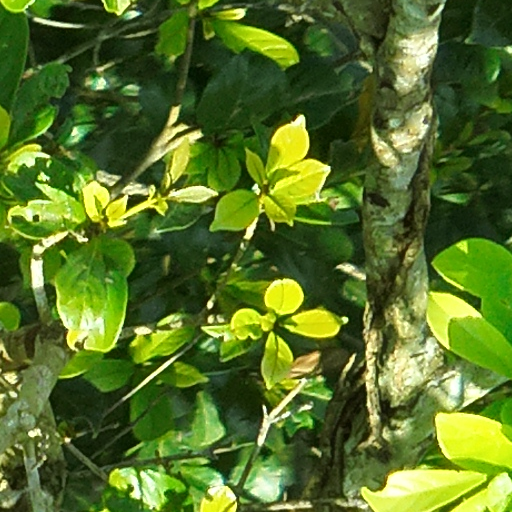
Species: Tabernaemontana arborea
GBIF accepted scientific name: Tabernaemontana arborea
Crown area (m\u00b2): 276.352